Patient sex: F
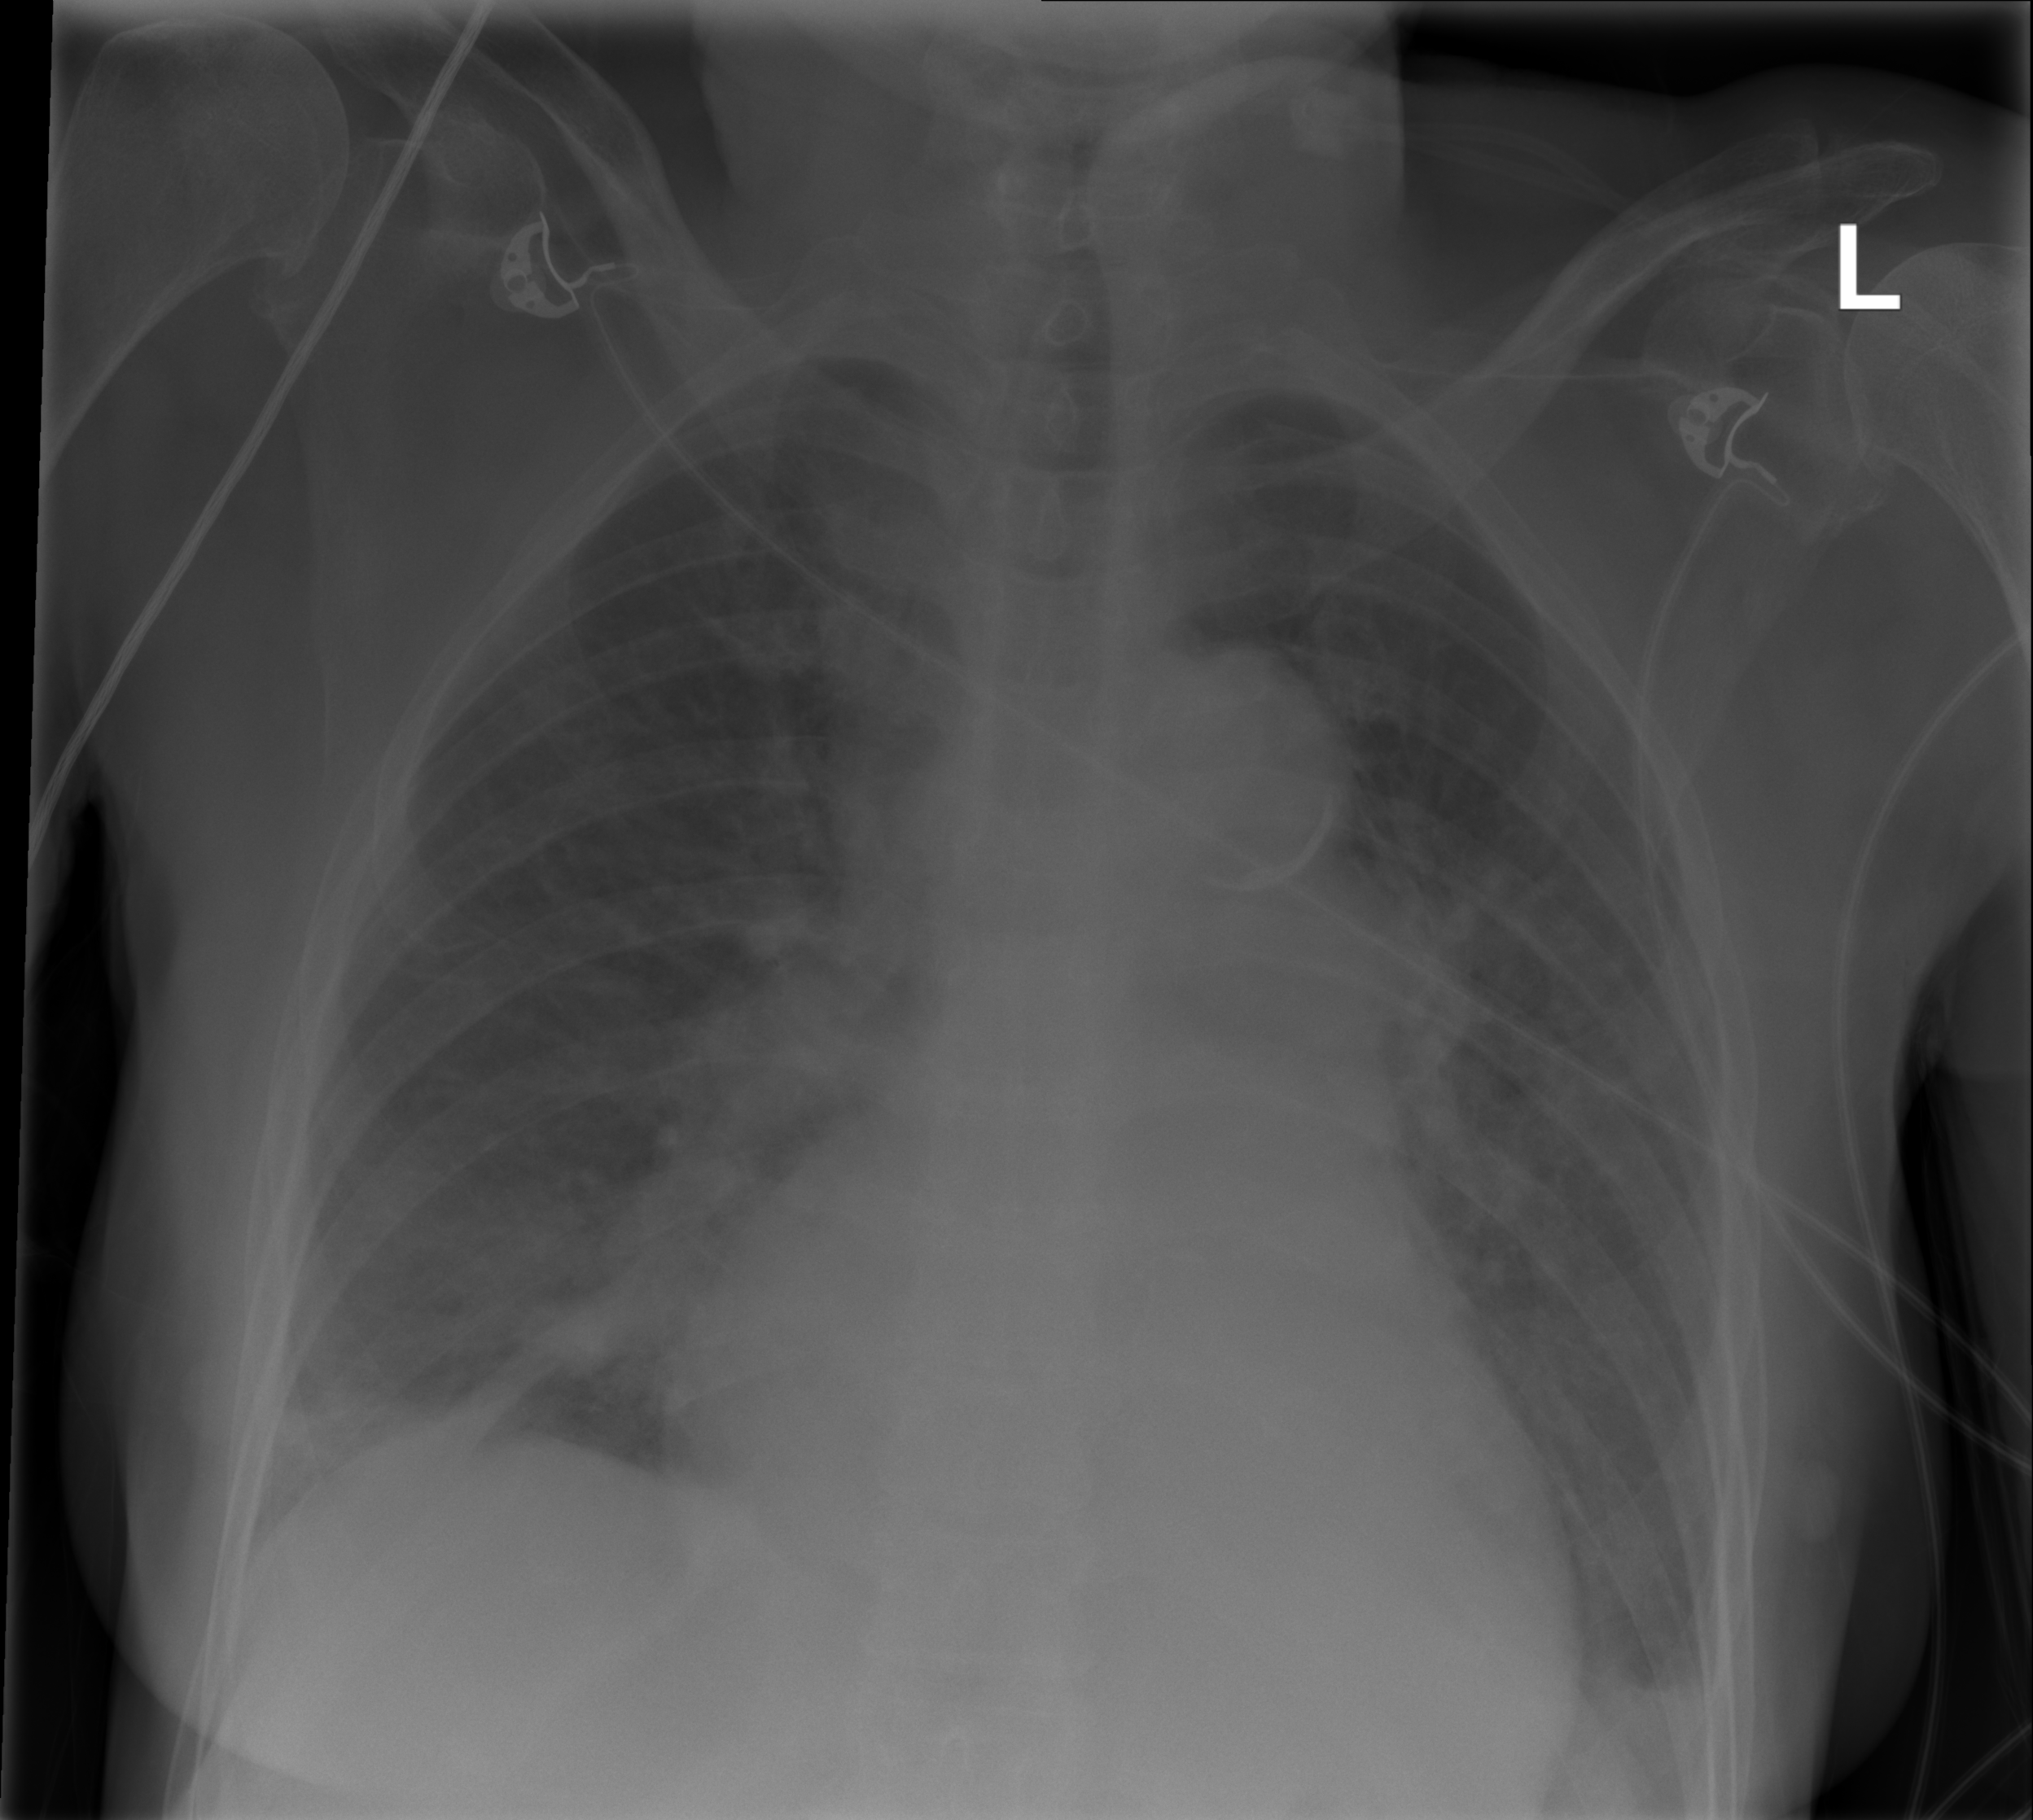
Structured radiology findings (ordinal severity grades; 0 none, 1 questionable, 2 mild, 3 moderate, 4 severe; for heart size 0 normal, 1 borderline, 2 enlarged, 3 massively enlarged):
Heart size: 1
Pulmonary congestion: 0
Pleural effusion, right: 0
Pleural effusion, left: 0
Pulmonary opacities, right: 2
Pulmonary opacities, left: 3
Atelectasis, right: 2
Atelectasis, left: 2